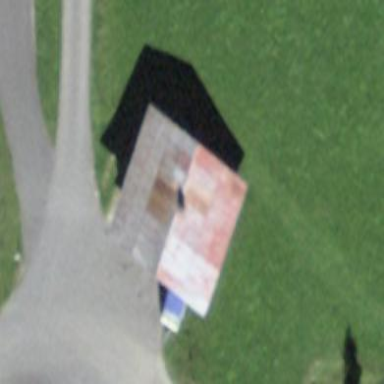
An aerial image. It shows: Shed.